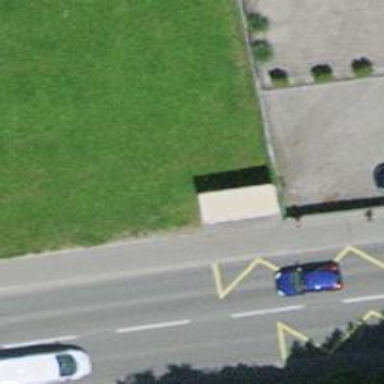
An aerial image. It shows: Platform with shelter for public transport.